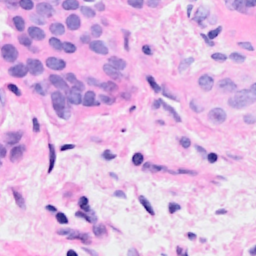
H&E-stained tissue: Breast